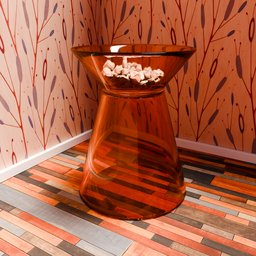
Label: furniture